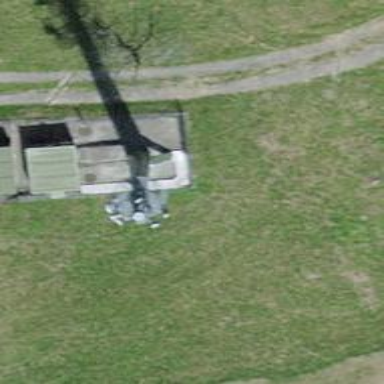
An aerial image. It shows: Mast tower used for communication.